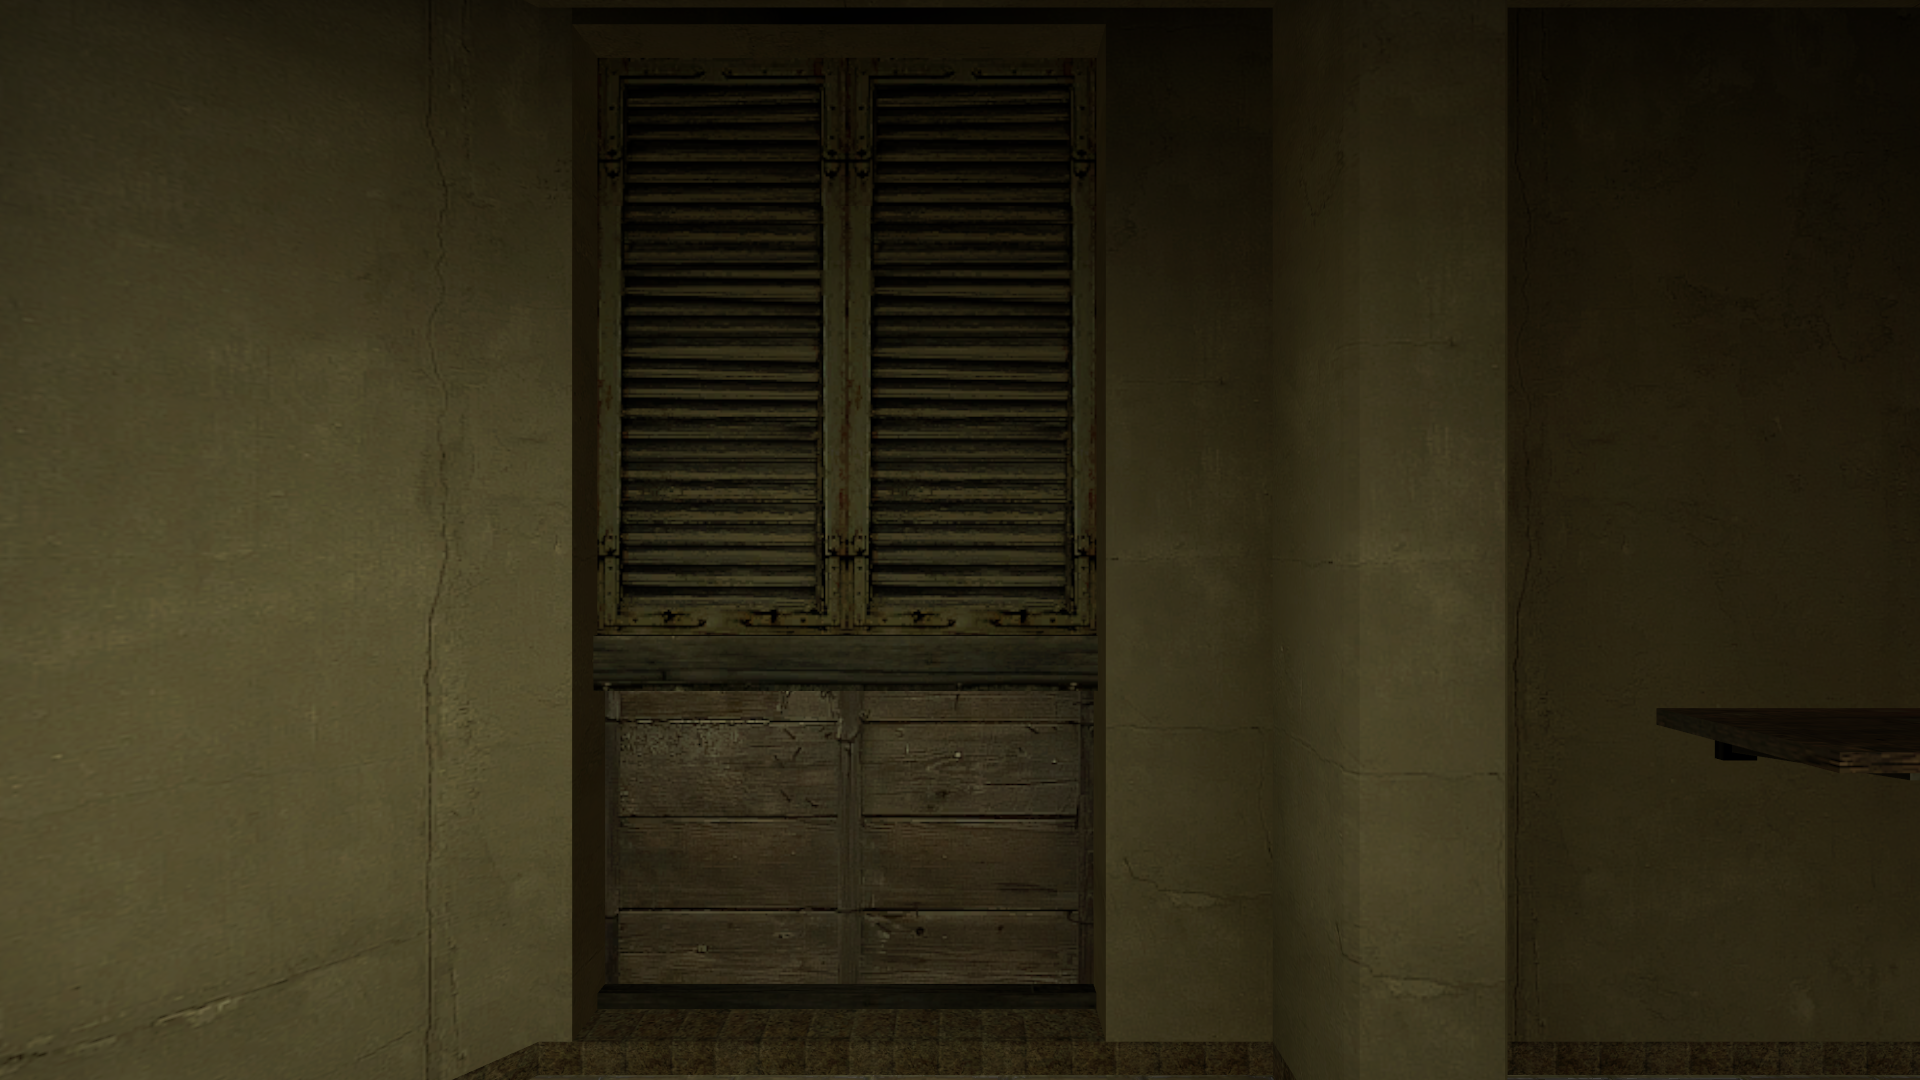
Map: de_mirage